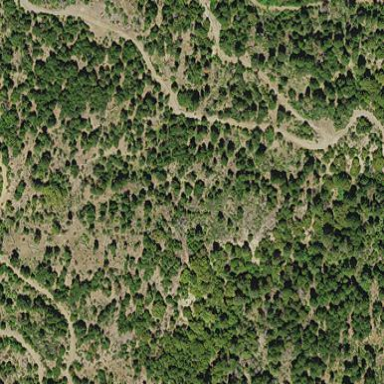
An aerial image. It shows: Forest area.